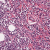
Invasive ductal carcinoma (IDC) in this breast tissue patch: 1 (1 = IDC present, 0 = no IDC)